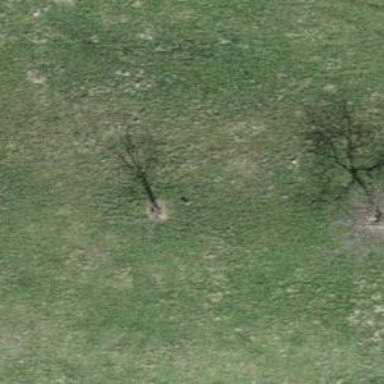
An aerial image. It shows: Agricultural area with deciduous broadleaved trees.